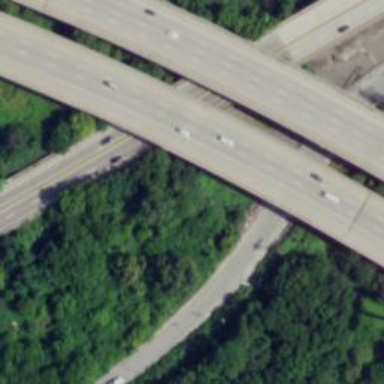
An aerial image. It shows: Viaduct bridge on motorway.